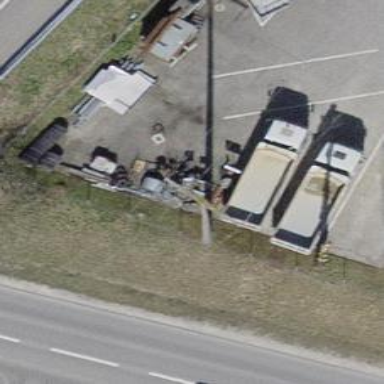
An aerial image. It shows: Minor power line with 3 cables.